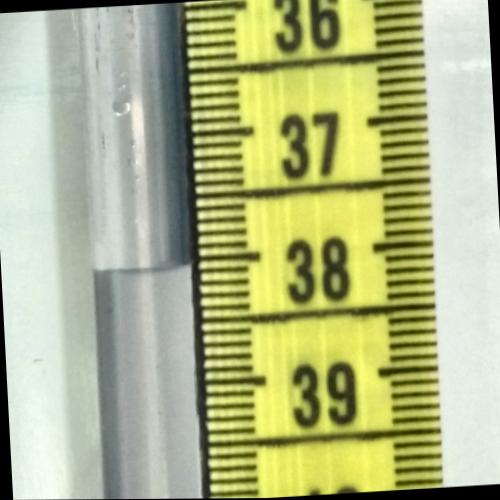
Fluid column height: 38.0 cm